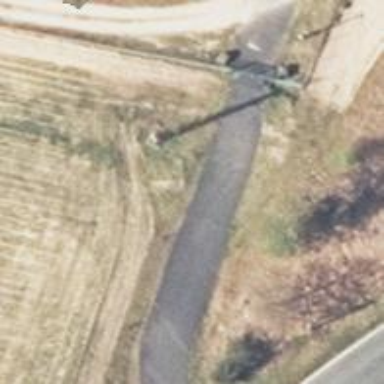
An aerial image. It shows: Power pole.